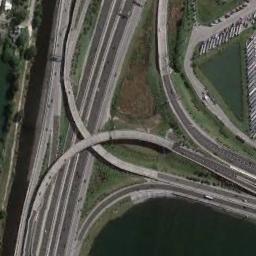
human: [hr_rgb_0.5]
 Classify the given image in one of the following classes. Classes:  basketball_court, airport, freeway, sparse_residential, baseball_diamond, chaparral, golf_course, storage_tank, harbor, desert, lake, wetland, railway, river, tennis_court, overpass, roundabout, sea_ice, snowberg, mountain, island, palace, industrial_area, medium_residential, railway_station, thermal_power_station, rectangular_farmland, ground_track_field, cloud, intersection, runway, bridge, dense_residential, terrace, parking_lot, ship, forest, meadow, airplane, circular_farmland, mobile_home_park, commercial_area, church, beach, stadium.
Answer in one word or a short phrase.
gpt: overpass